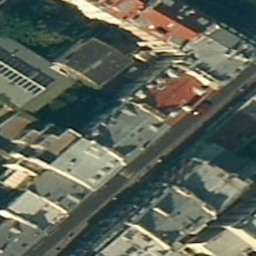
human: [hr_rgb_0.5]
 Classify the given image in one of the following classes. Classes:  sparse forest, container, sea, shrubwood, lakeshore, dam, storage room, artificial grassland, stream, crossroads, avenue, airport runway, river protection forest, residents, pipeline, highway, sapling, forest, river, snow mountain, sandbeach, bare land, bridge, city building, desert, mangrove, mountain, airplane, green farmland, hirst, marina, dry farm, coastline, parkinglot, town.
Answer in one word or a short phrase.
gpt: city building